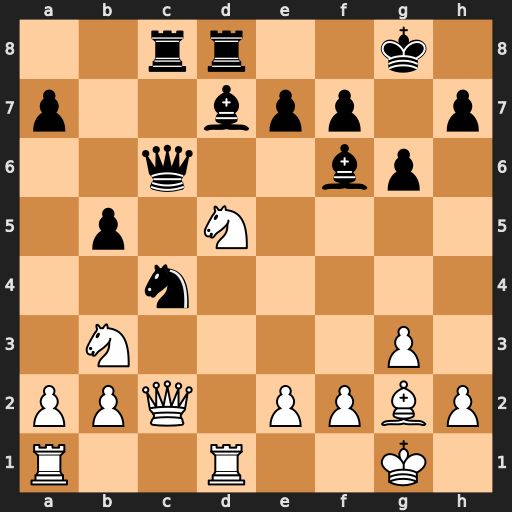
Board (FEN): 2rr2k1/p2bpp1p/2q2bp1/1p1N4/2n5/1N4P1/PPQ1PPBP/R2R2K1
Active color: w
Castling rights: -
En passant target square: -
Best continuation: Nxe7+ Bxe7 Bxc6